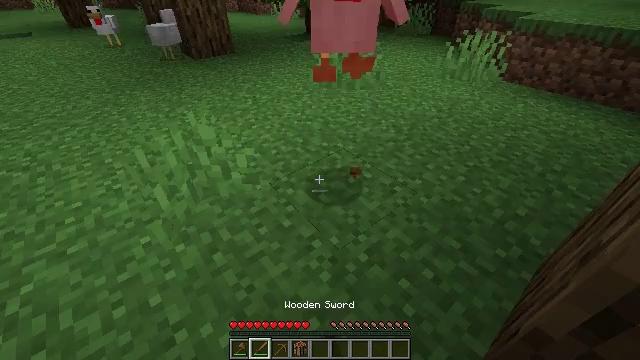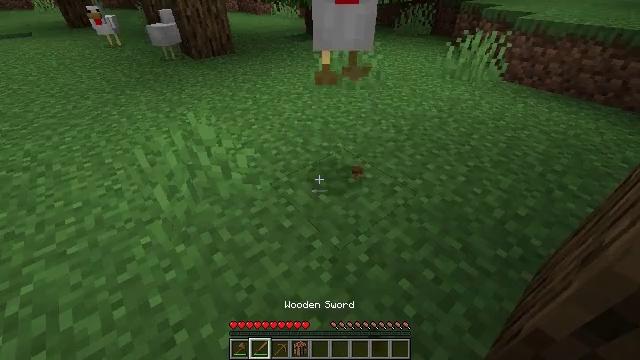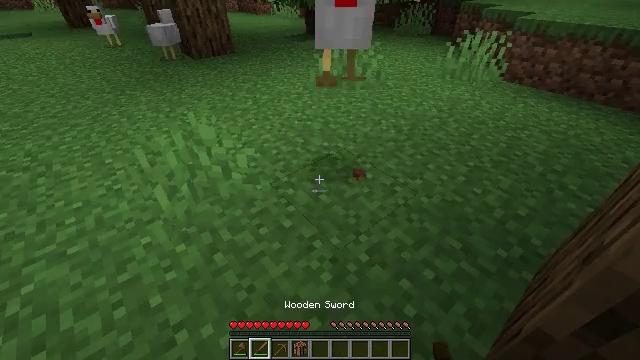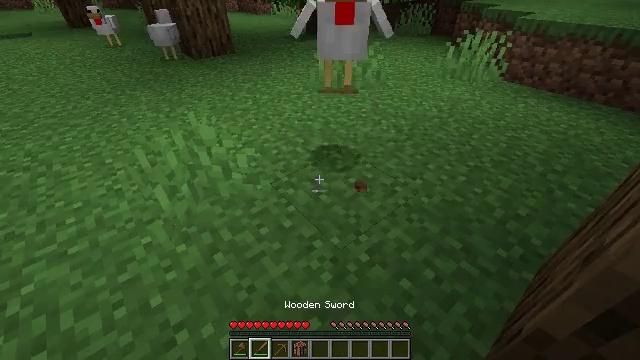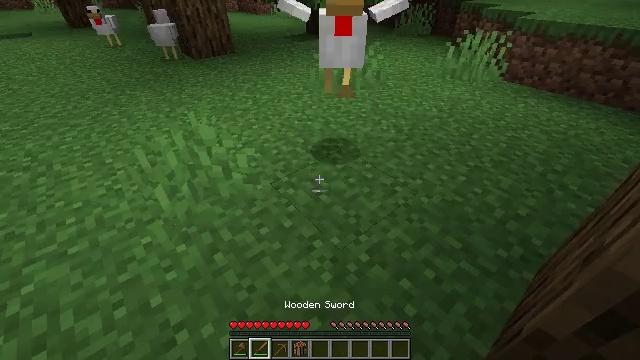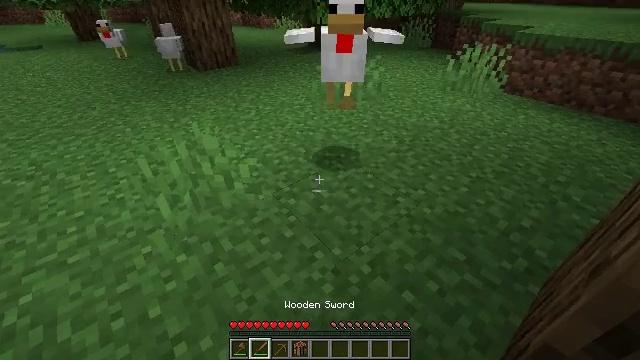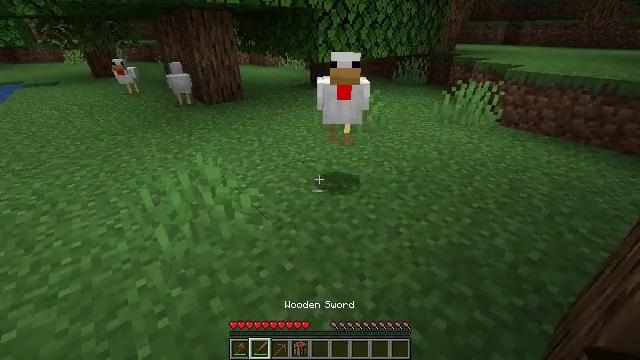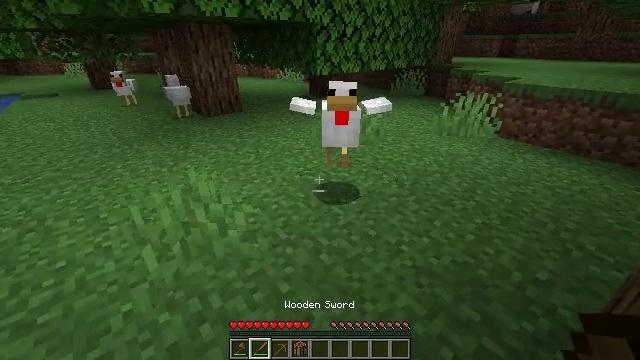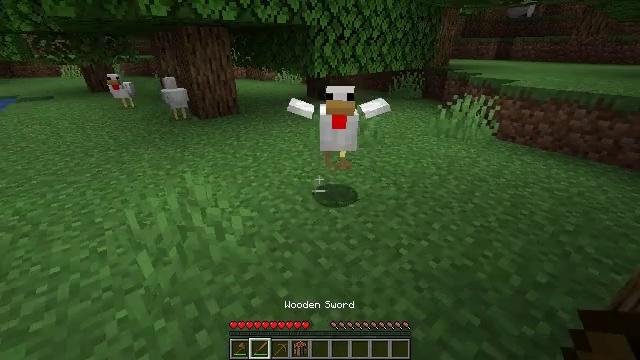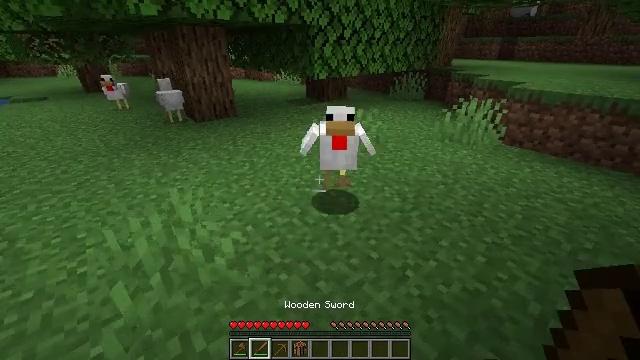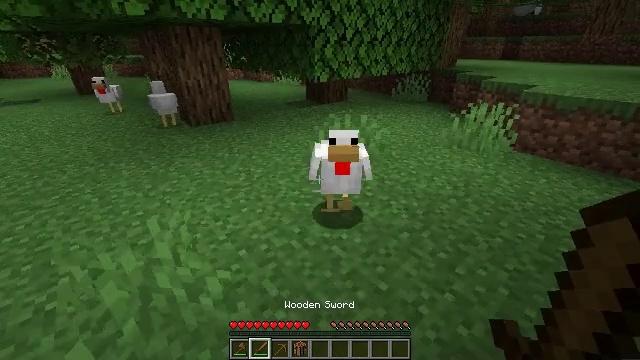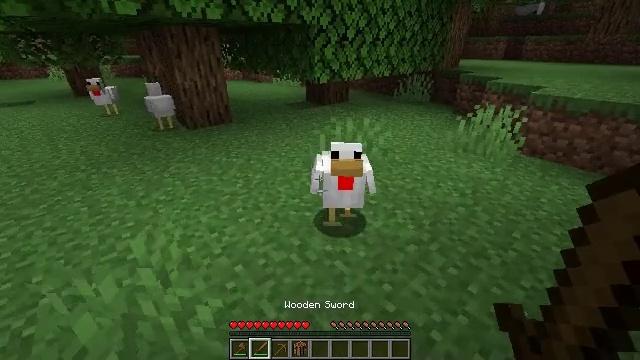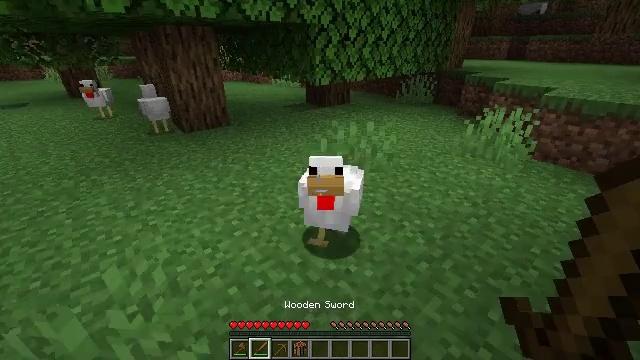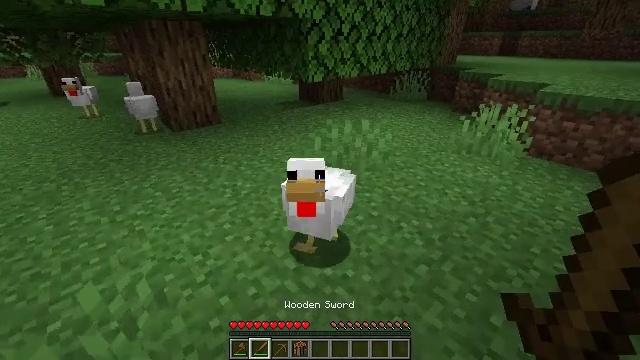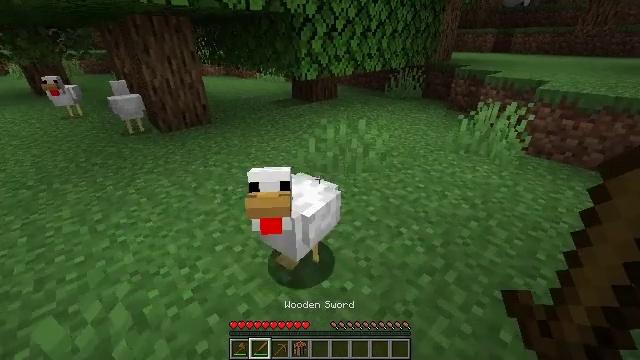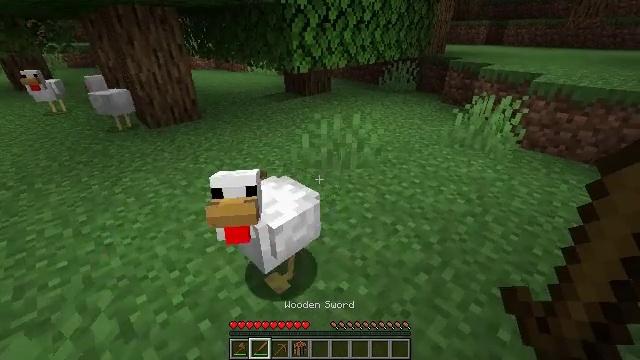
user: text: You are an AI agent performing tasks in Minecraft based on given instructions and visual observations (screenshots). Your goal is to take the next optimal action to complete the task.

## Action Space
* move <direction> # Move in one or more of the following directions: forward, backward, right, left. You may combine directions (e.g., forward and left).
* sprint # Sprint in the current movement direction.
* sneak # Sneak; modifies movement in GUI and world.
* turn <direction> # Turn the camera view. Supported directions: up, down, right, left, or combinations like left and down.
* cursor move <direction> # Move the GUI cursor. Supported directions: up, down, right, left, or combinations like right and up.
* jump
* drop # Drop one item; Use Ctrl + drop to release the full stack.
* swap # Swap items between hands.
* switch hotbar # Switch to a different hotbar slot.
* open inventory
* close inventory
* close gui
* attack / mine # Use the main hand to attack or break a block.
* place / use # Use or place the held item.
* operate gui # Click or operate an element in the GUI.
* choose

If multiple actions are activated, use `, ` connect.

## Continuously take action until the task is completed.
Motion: motion action
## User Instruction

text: Hunt a chicken.
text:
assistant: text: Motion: no_op
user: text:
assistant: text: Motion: no_op
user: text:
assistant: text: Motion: no_op
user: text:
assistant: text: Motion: no_op
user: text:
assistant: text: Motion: turn up
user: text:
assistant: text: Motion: turn up
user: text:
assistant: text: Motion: move forward, turn up
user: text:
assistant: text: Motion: move forward
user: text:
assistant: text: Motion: move forward
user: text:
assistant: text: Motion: move forward
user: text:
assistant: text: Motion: move forward
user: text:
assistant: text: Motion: move forward
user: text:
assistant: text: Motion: move forward, turn right
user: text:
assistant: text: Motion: turn right
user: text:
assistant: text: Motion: turn right and down, attack / mine
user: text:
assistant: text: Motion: attack / mine
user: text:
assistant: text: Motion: attack / mine
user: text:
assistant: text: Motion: no_op
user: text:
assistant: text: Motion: no_op
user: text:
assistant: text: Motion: no_op
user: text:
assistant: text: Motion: turn left and down
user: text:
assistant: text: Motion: turn left and down
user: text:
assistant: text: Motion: turn left and down
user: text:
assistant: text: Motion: turn left
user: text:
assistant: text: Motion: turn left and up
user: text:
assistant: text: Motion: move forward, turn left and up
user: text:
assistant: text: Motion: move forward, turn up
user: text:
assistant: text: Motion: move forward, turn right and up
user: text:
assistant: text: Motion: move forward, turn right and up
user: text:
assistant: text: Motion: move forward, turn right